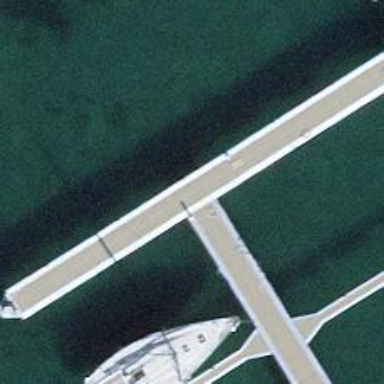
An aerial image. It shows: Man-made pier.